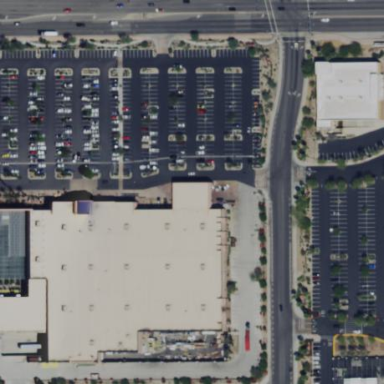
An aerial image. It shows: Retail area.